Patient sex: F
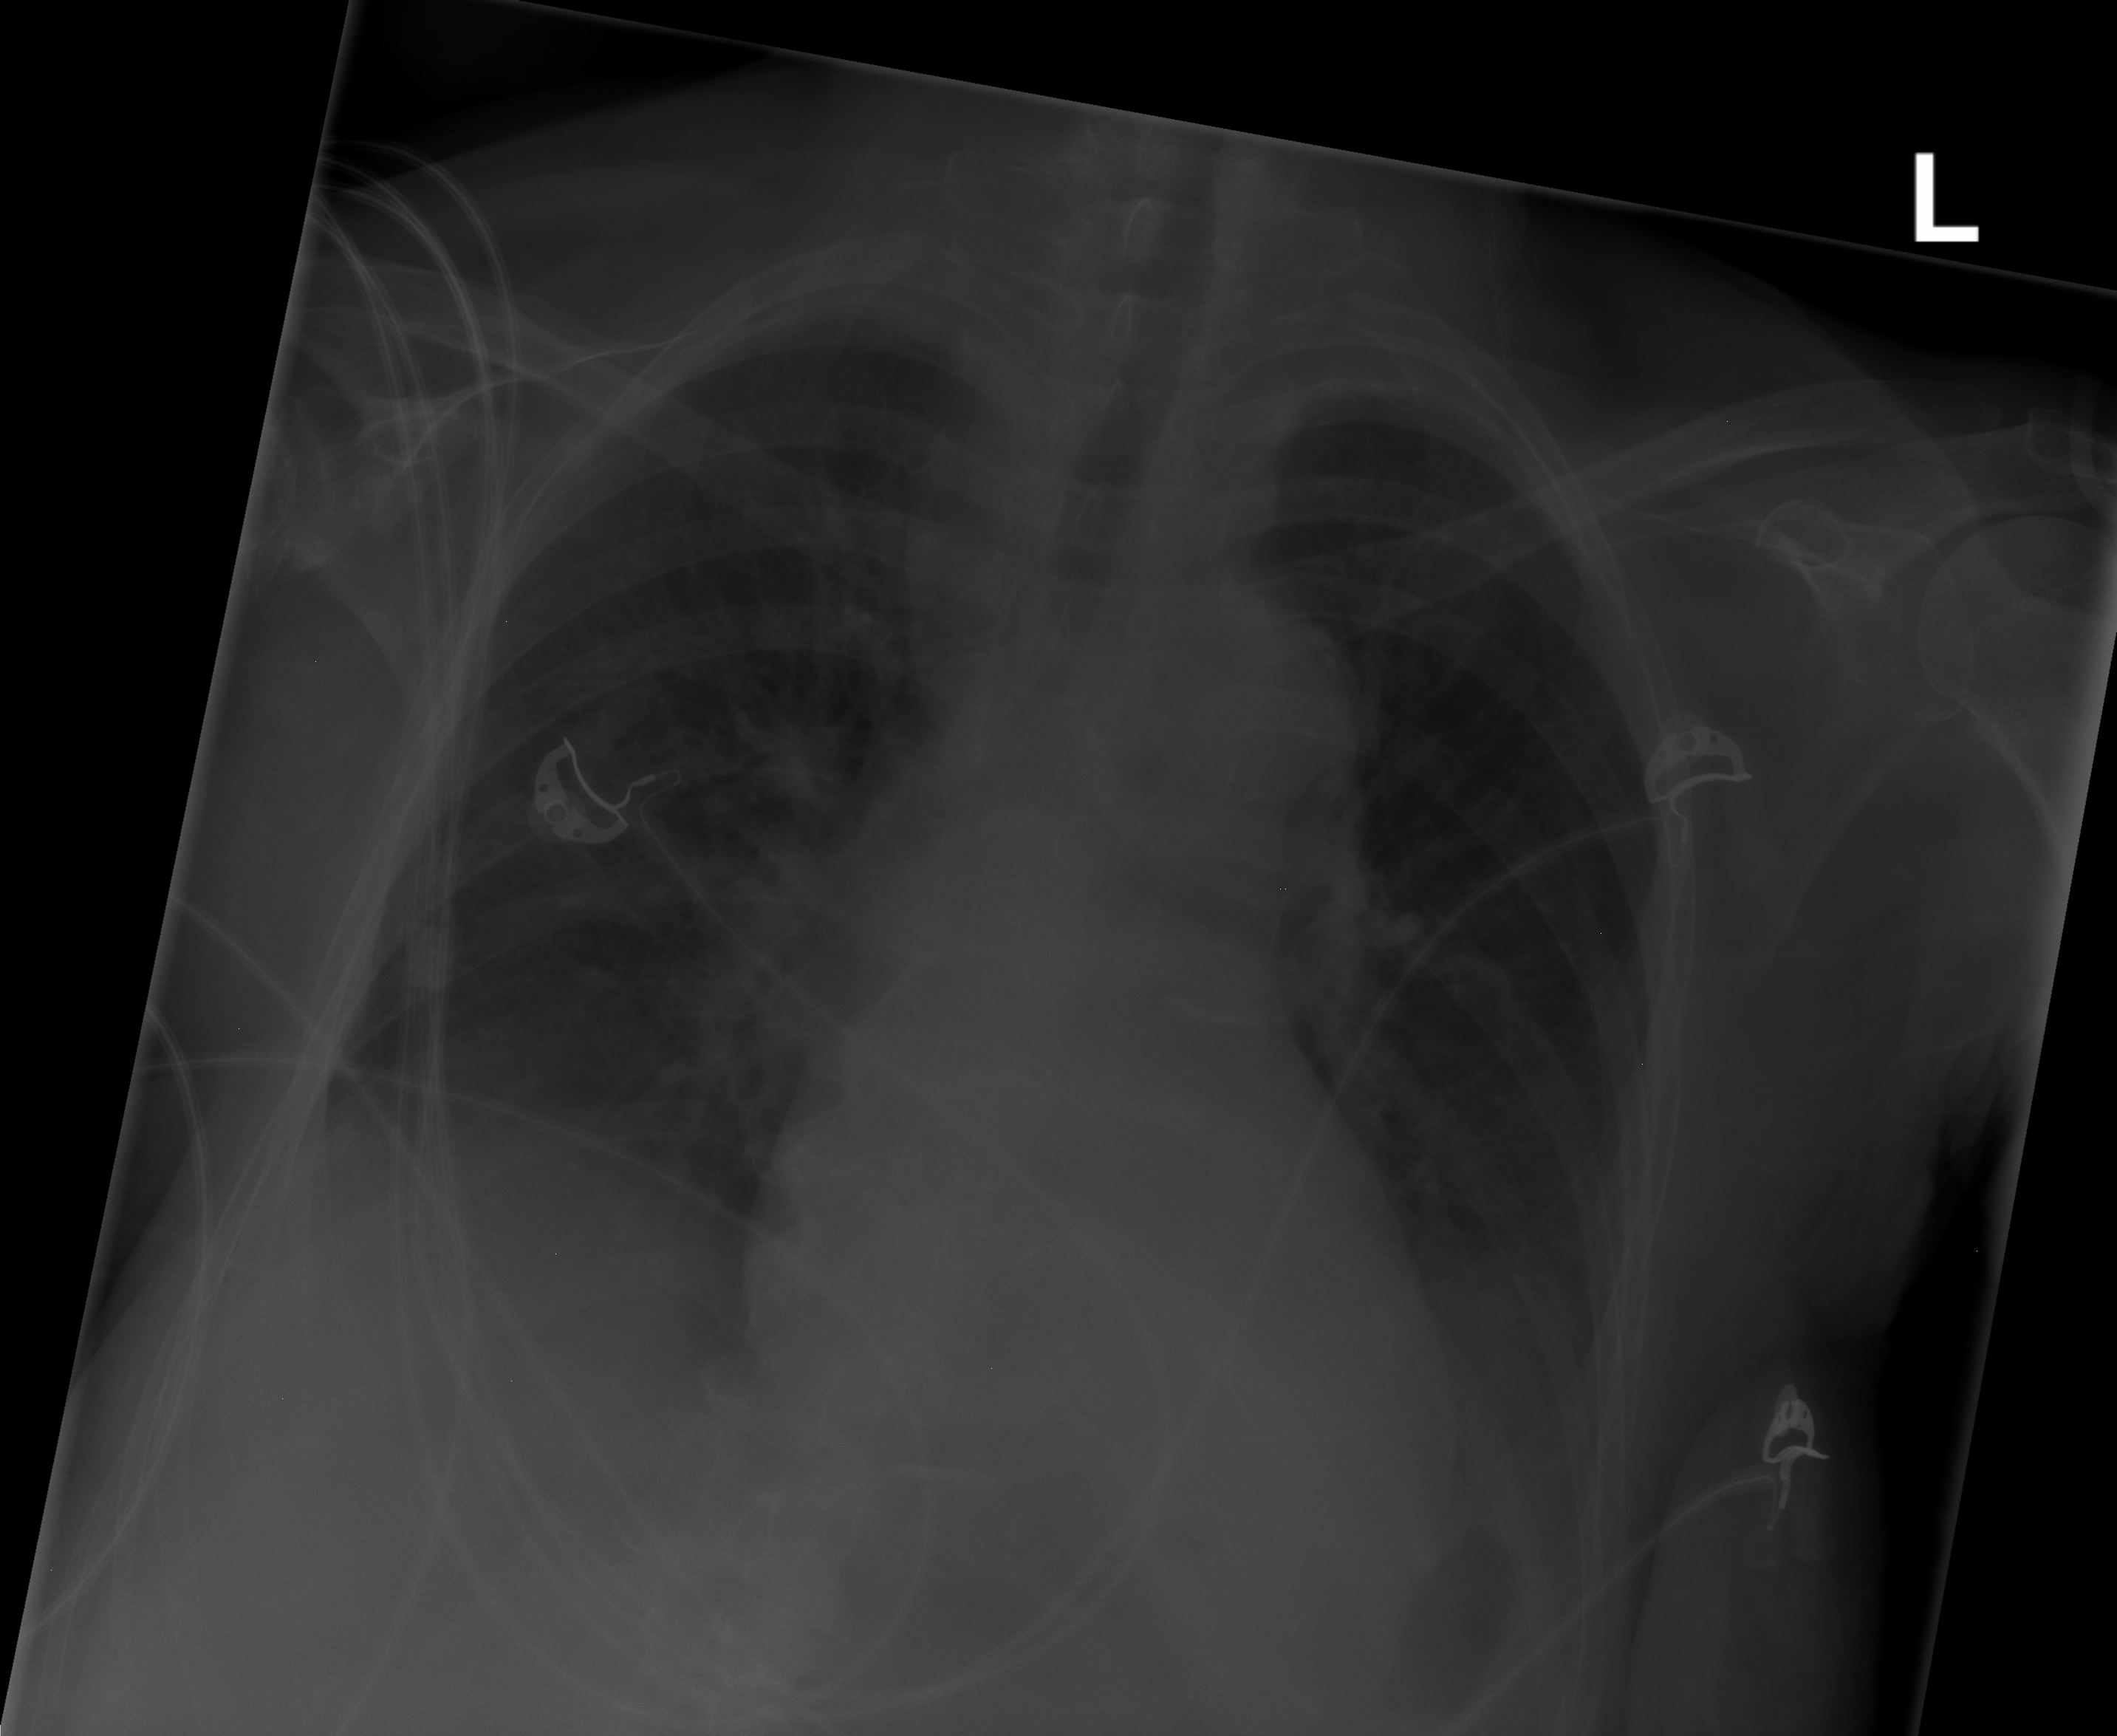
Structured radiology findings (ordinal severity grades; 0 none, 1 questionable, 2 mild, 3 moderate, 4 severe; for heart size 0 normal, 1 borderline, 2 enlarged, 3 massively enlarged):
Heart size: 0
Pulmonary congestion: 0
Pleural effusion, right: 0
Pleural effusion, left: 2
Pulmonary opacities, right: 0
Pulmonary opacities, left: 0
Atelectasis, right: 0
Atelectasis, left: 0